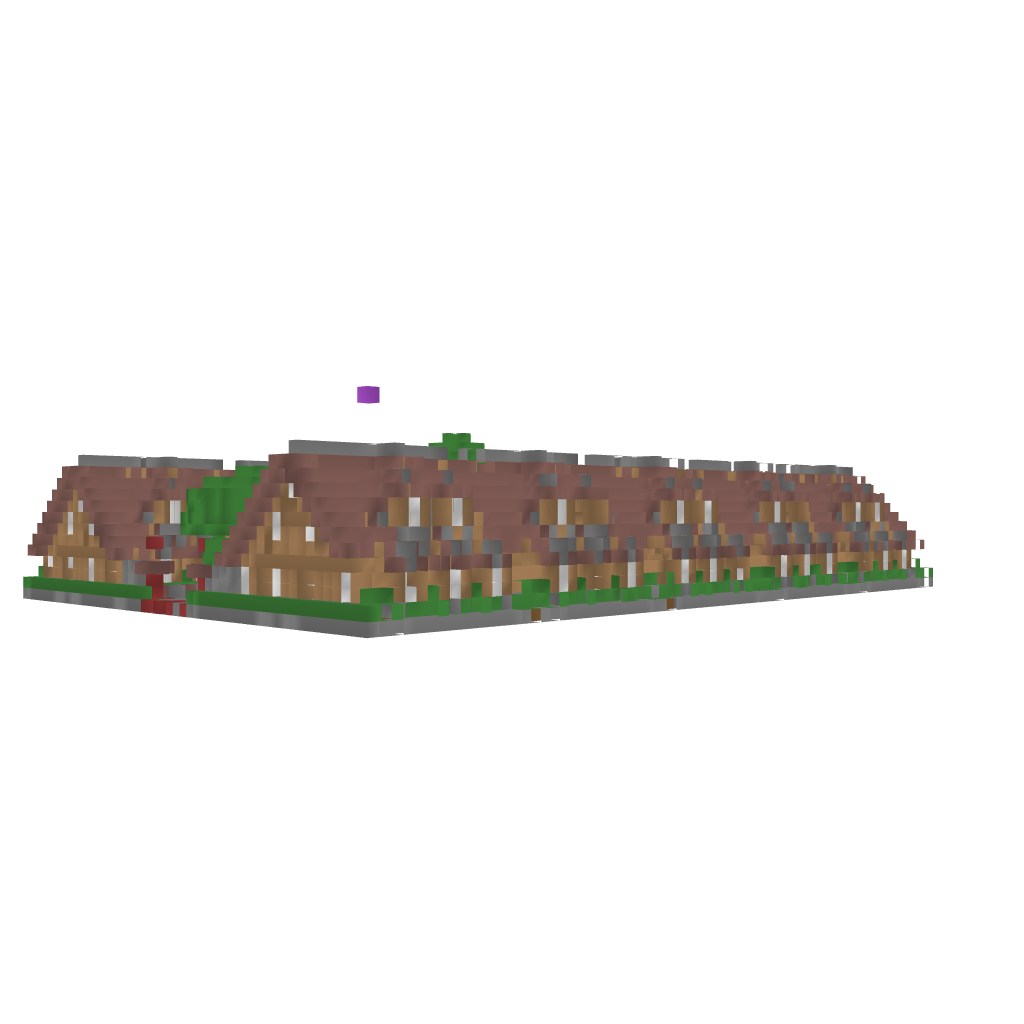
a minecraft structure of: Modular Housing good quality